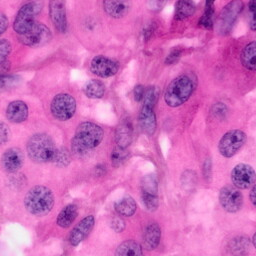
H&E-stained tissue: Pancreatic